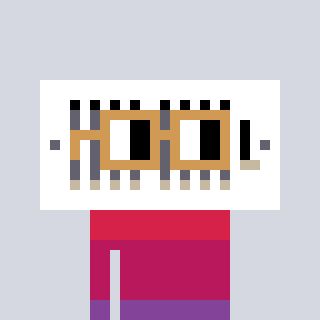
a pixel art character with square brown glasses, a vent-shaped head and a grayscale-colored body on a cool background